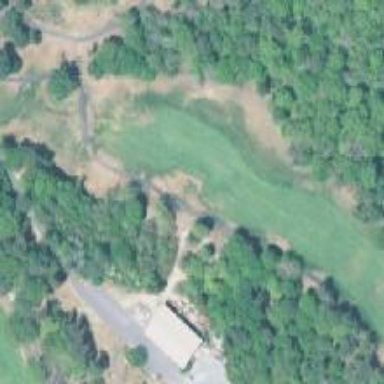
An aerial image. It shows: Golf fairway surrounded by grass.